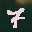
Label: 7